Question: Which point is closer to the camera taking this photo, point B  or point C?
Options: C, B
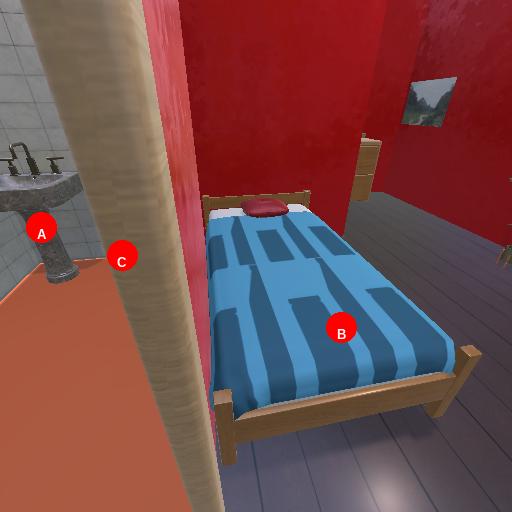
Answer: C